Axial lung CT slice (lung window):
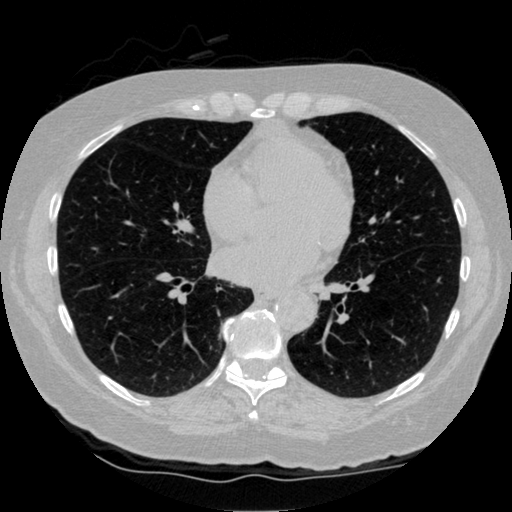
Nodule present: no